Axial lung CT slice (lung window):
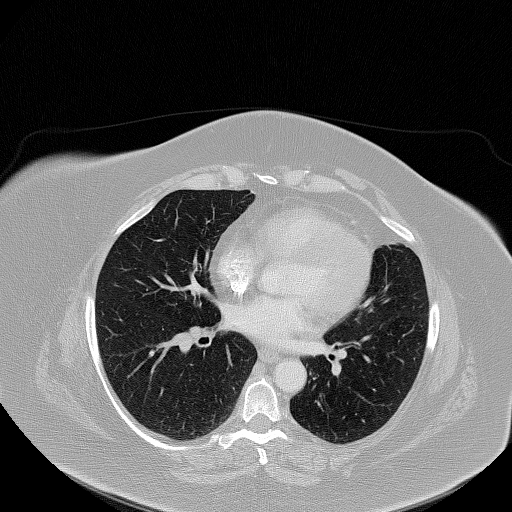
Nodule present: no